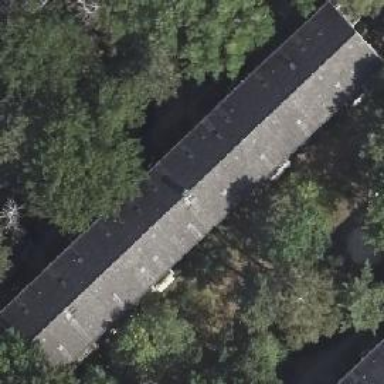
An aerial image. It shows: Apartment building with gabled roof made of roof tiles. The building's color is light shade of #cccc99.